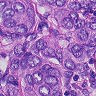
Metastatic tissue present: yes